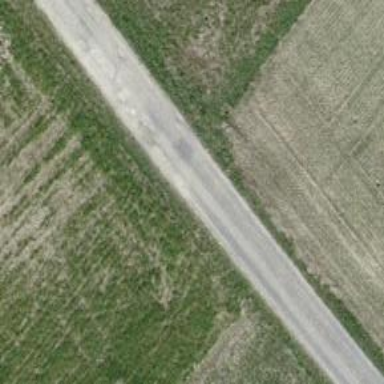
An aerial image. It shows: Unclassified road with fine gravel surface.